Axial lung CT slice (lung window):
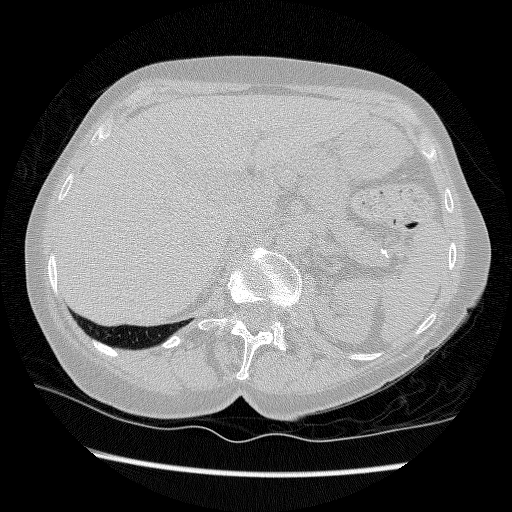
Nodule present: no